Question: i'm having a problem with 100% height for CSS. I've searched for numerous tutorial as well as solutions but i can't seem to get the results i want. What i have is a sidebar and a main column where the content will be placed.
As the main column stretches due to the content i want the background of the sidebar to stretch as well. But what i get is that the sidebar's background kept getting stuck at a point and it does not goes all the way down.

The black background is my side bar and the content seem to keep overflow to the side.
My codes
'''
<!DOCTYPE html PUBLIC "-//W3C//DTD XHTML 1.0 Strict//EN"
"http://www.w3.org/TR/xhtml1/DTD/xhtml1-strict.dtd">
<html xmlns="http://www.w3.org/1999/xhtml">
<head>
<meta http-equiv="Content-Type" content="text/html; charset=ISO-8859-1" />
<title>CSS 100% Height</title>
<link rel="stylesheet" type="text/css" href="style2.css" />
</head>
<body>
<div id="page">
<div id="sidecolumn">
</div>
<div id="maincolumn">
<div id="content">
contents
</div>
</div>
</div>
</body>
</html>
'''
css
'''
html {
height: 100%;
}
body {
margin: 0;
padding: 0;
height: 100%;
}
#content {
background: #EEE;
font: 1.5em arial, verdana, sans-serif;
min-height: 100%;
}
#sidecolumn {
width: 500px;
height: 100%;
background: #000;
float: left;
}
#maincolumn {
height: 100%;
}
#page {
height: 100%;
}
'''
the tut i saw and tried
<URL>
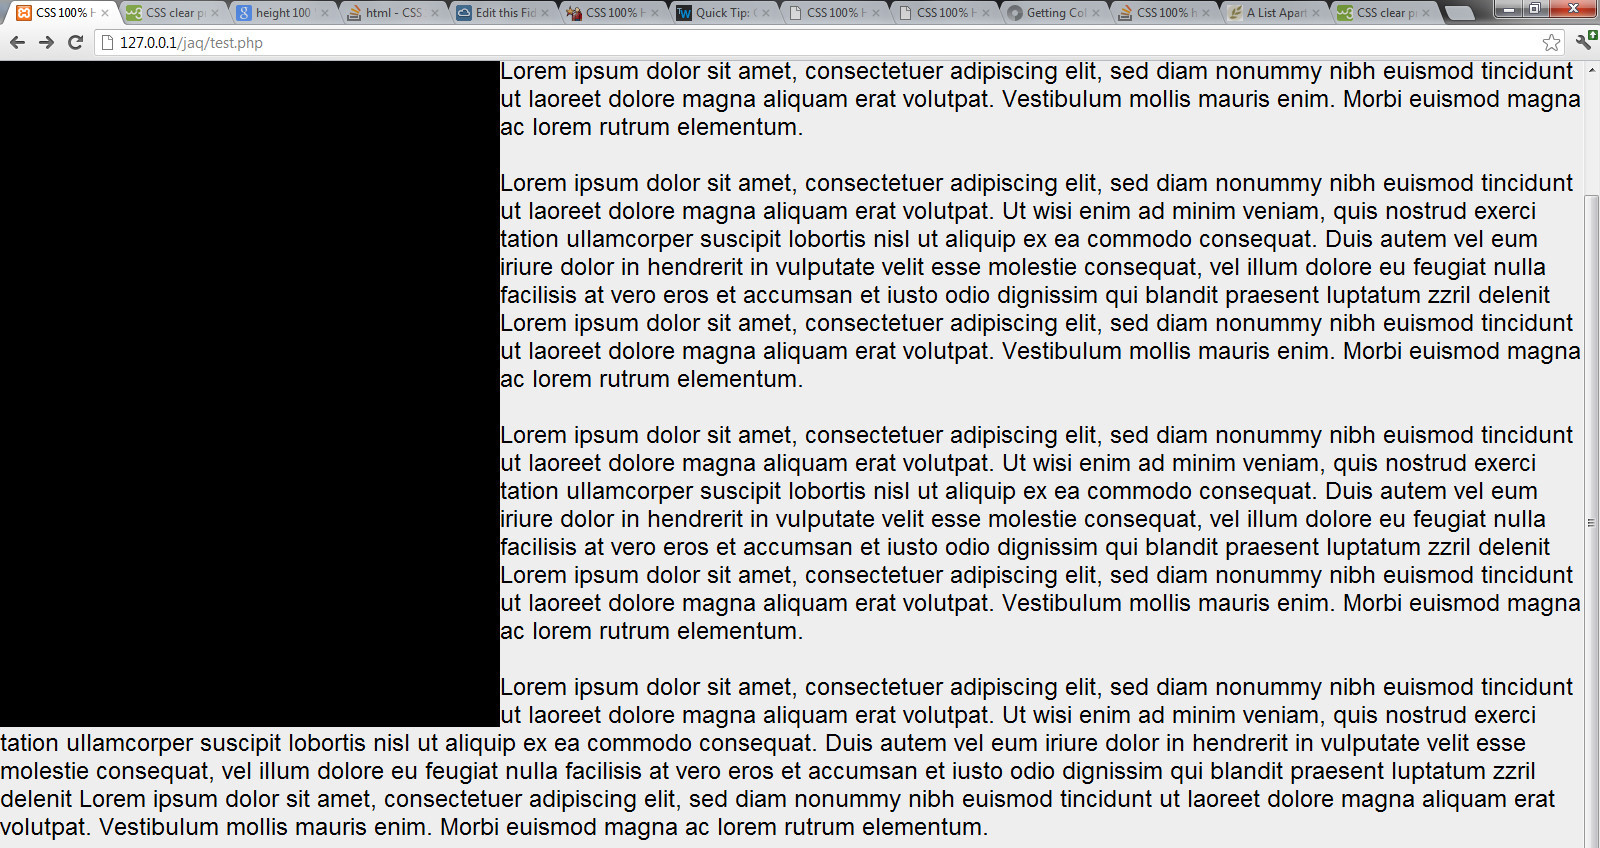
Answer: You can achieve your desired through 'display:table-cell' property.
Firstly define 'display:table' to your parent div, then define 'display:table-cell' to your child div's, then both div will come equal vertically.
'''
#content {
background: #EEE;
font: 1.5em arial, verdana, sans-serif;
display: table-cell;
}
#sidecolumn {
width: 500px;
background: #000;
display:table-cell;
}
#maincolumn {
height: 100%;
}
#page {
height: 100%;
display:table;
}
'''
<URL>